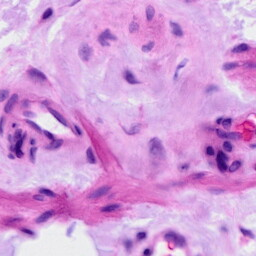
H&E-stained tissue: Ovarian